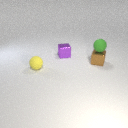
small purple metal cube behind small brown metal cube